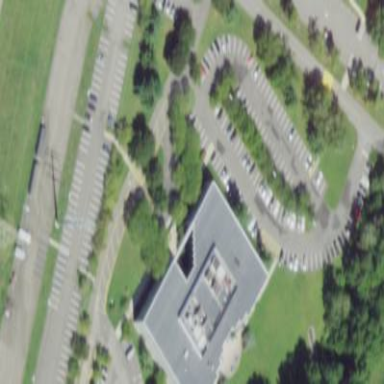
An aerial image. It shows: Office building.